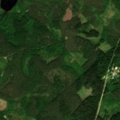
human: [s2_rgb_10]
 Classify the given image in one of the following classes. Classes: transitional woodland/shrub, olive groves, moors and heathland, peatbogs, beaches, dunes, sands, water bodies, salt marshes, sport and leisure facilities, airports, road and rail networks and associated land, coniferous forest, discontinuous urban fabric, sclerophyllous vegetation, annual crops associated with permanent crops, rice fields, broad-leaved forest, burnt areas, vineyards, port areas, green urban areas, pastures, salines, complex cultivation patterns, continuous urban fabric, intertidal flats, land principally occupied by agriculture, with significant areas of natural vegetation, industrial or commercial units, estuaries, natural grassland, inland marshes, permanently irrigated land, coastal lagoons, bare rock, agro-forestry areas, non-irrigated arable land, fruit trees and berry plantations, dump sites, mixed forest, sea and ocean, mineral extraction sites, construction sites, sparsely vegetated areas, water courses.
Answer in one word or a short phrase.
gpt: coniferous forest, mixed forest